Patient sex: M
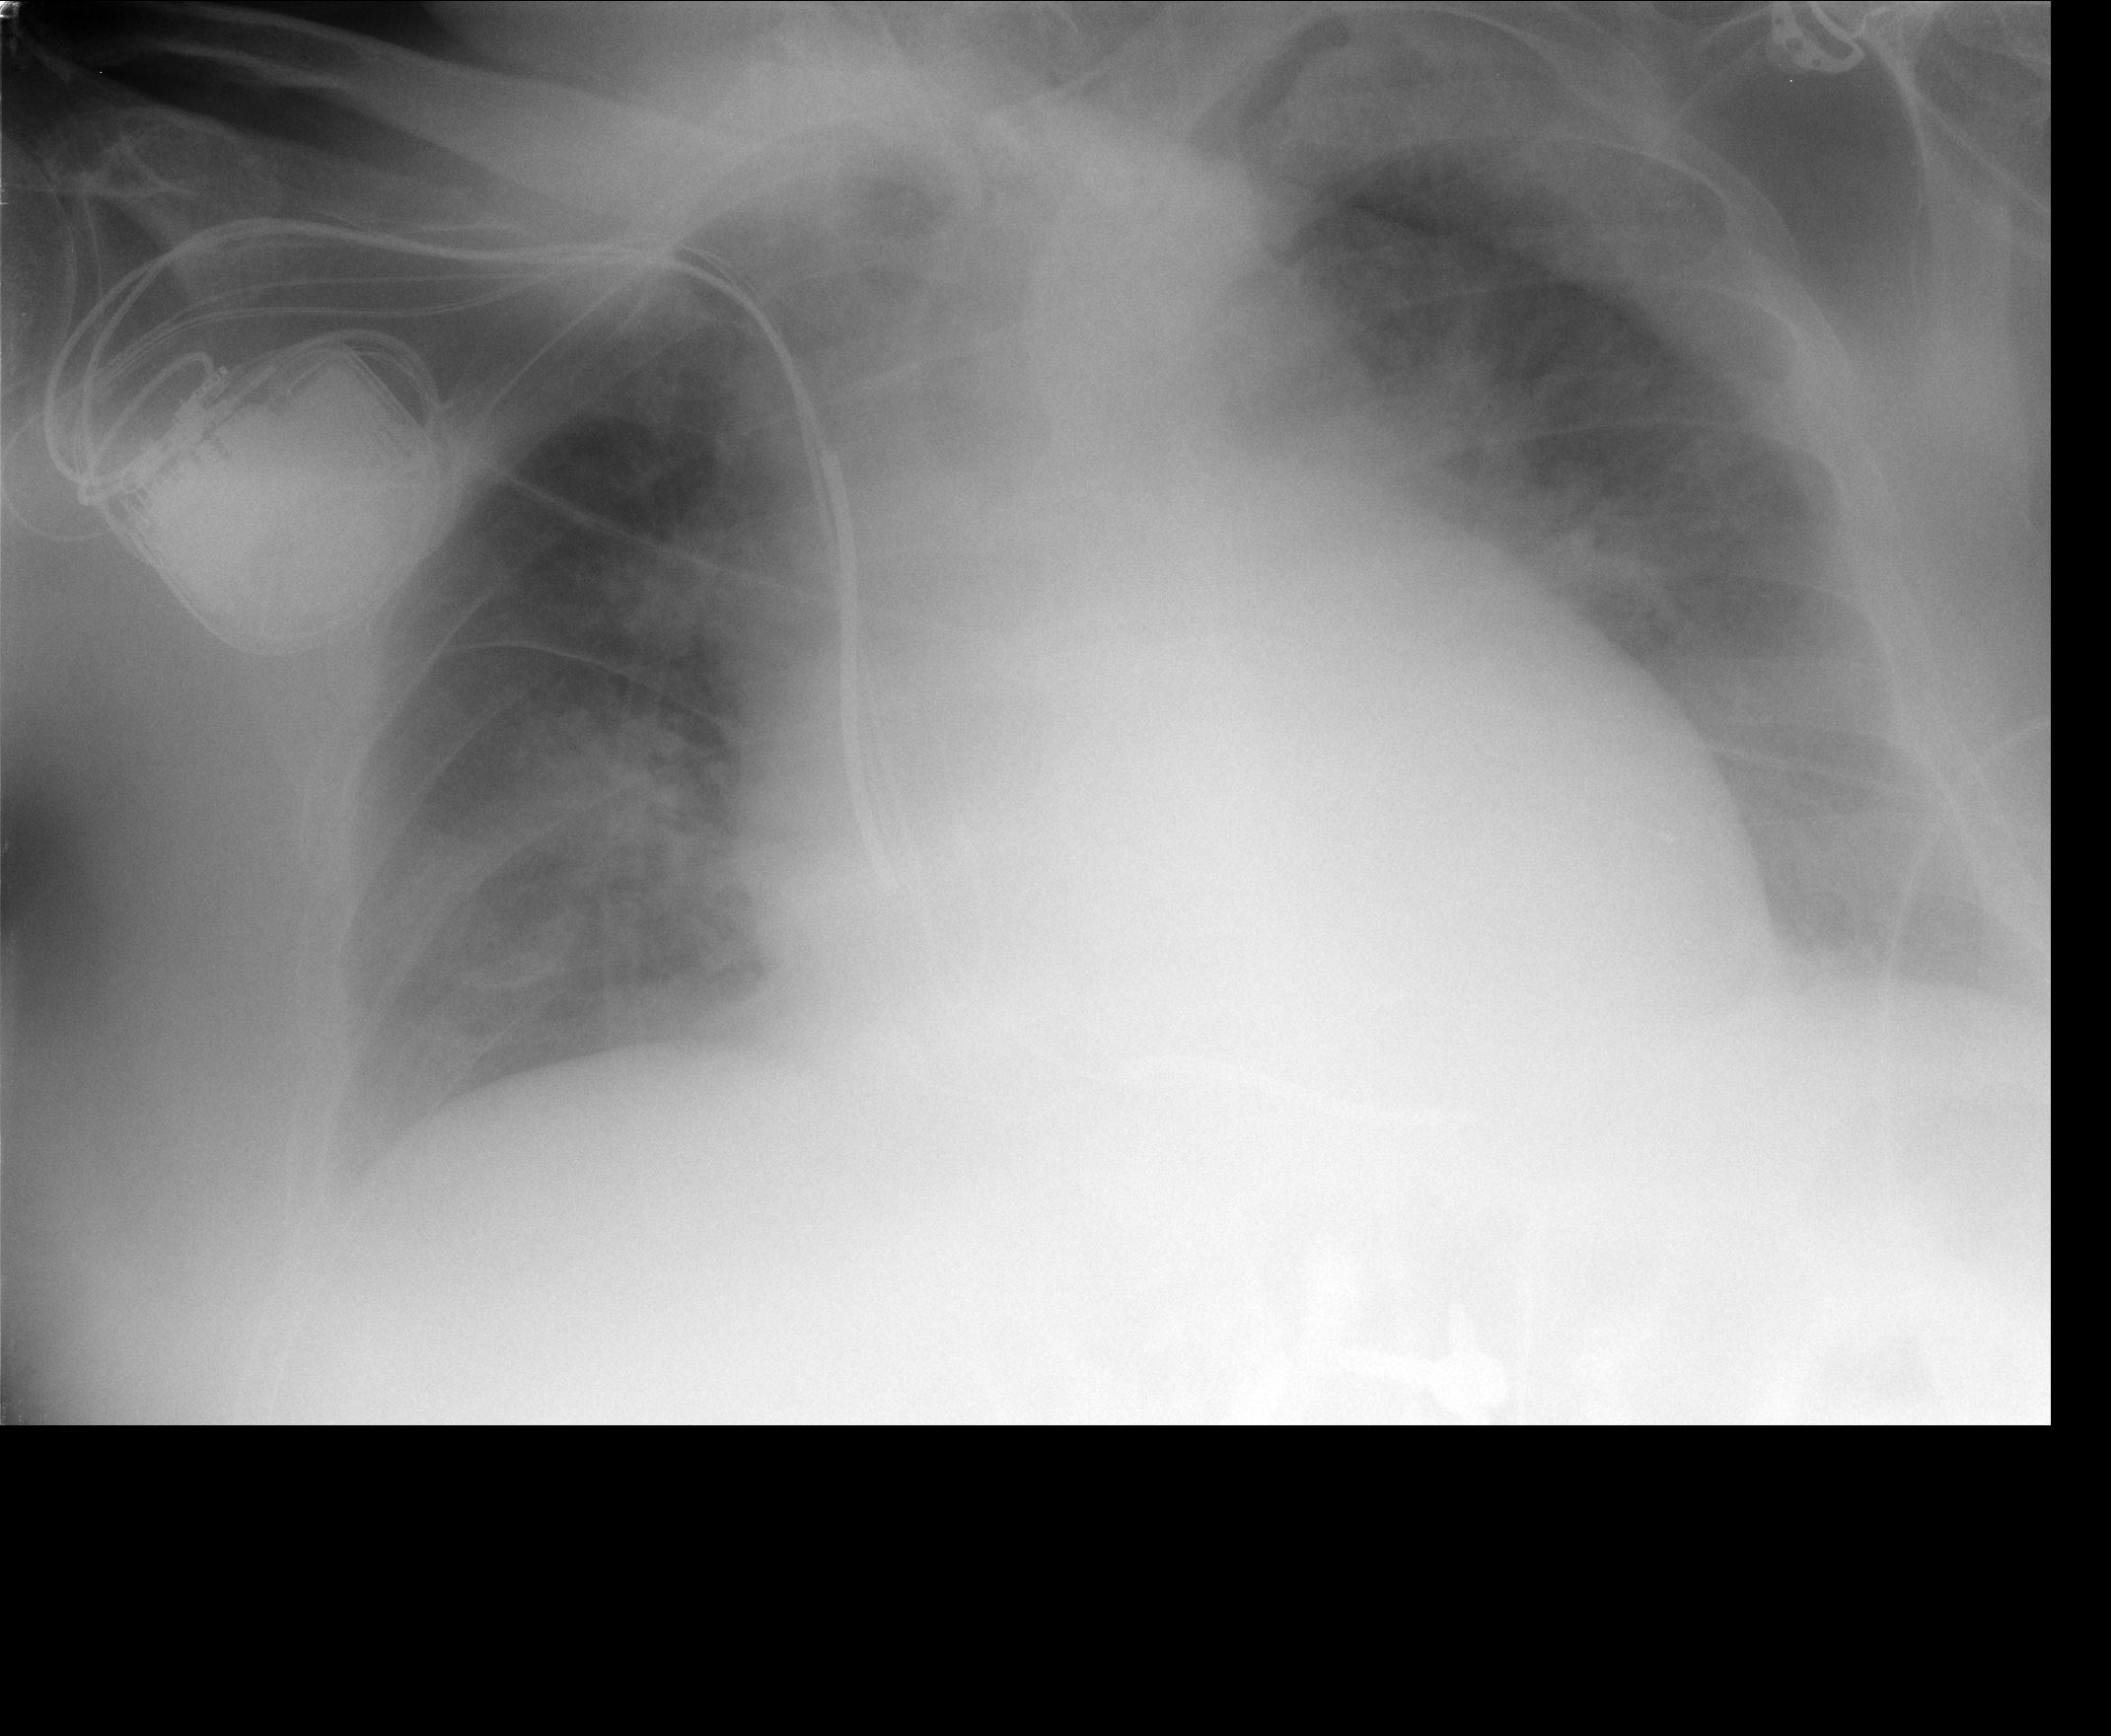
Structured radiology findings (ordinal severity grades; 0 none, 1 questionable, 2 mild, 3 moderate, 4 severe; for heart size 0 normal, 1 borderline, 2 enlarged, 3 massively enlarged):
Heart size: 2
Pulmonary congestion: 1
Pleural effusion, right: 0
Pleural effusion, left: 0
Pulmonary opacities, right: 2
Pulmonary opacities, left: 0
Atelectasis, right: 0
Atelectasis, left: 0